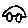
Label: car